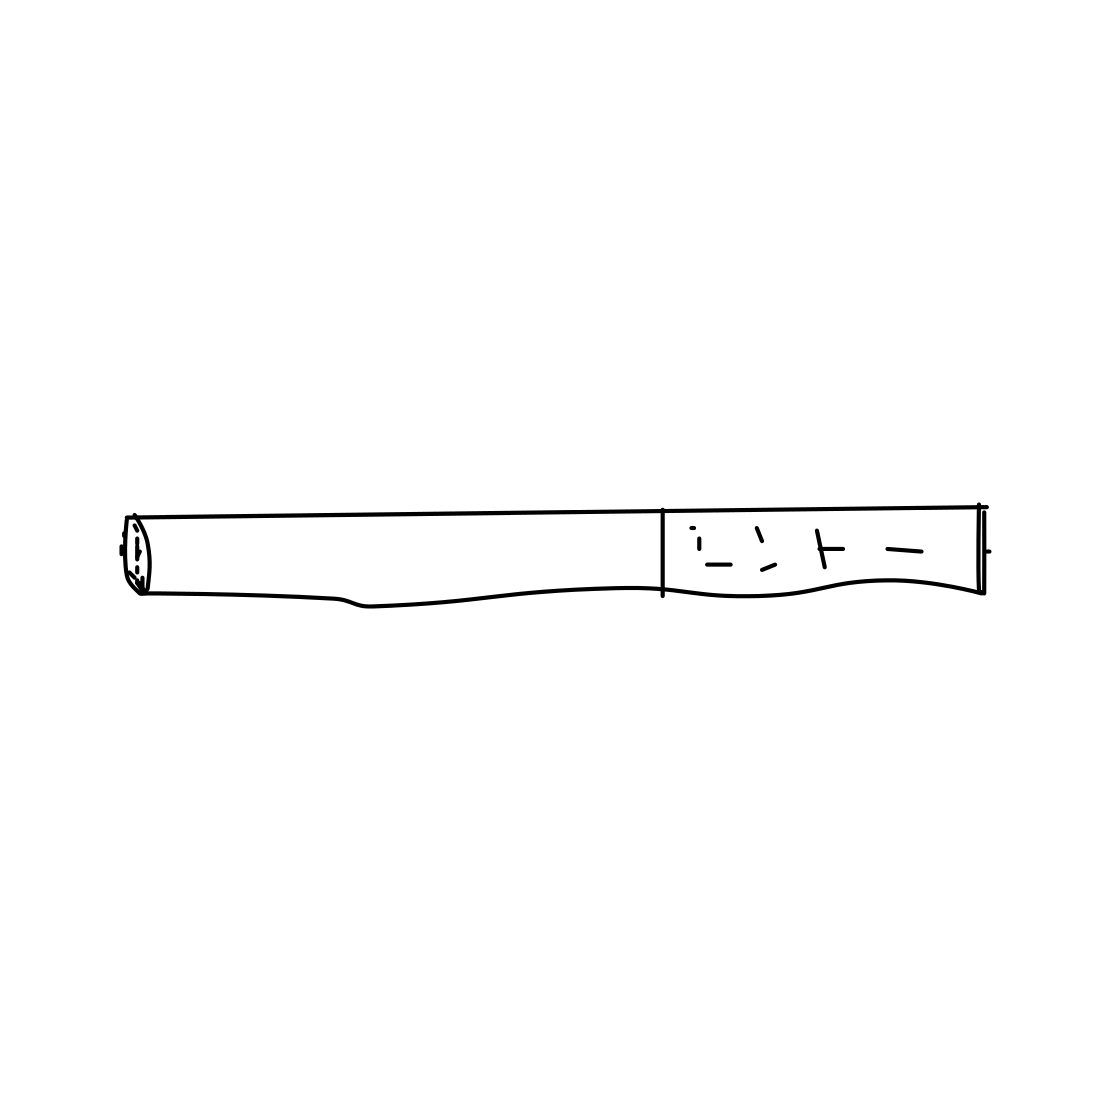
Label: cigarette